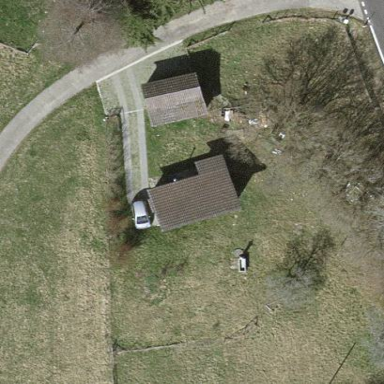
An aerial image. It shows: Farmyard area.